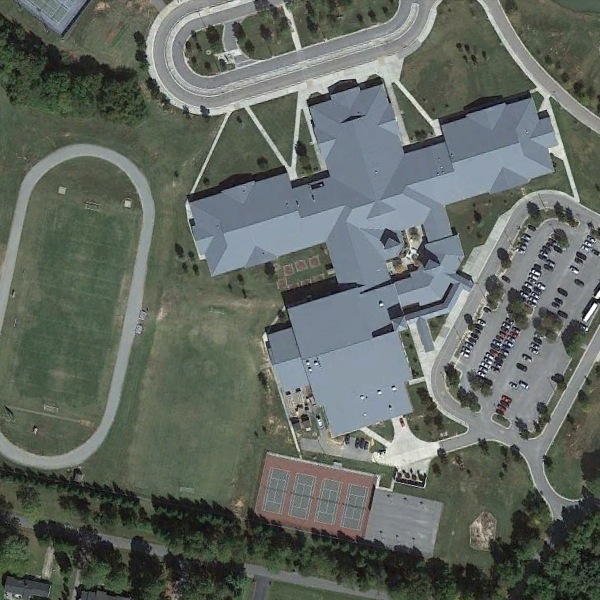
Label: School